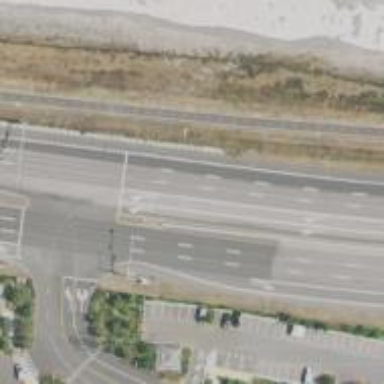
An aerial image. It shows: This image shows trunk highway that functions as expressway.